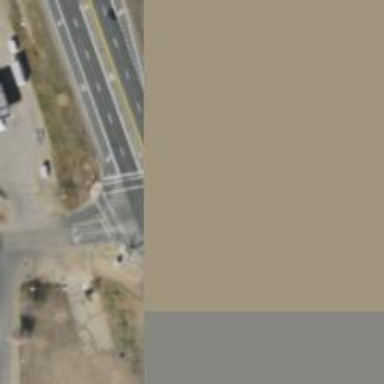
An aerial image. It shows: Marked crossing on the road.